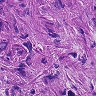
Metastatic tissue present: yes